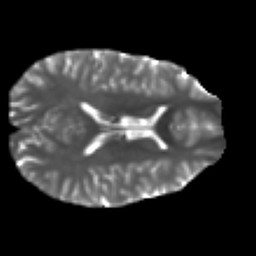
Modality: T2w
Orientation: axial
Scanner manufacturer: ge
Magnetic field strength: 3 T
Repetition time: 7.98 s
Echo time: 0.0701 s